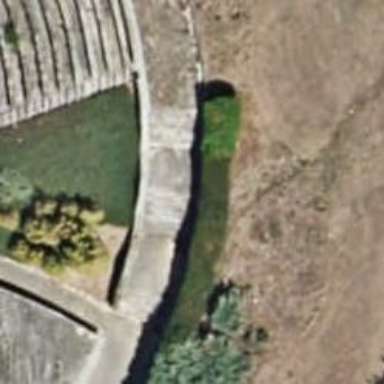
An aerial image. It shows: Set of steps made of paving stones.